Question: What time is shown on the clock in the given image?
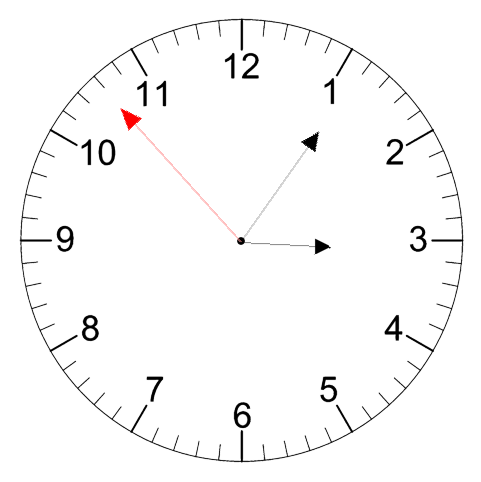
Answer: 03:05:53